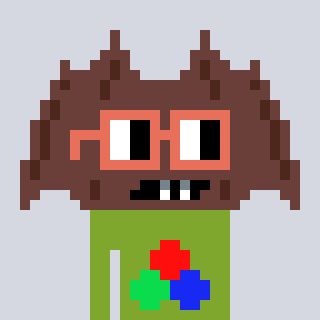
a pixel art character with square orange glasses, a bat-shaped head and a slimegreen-colored body on a cool background